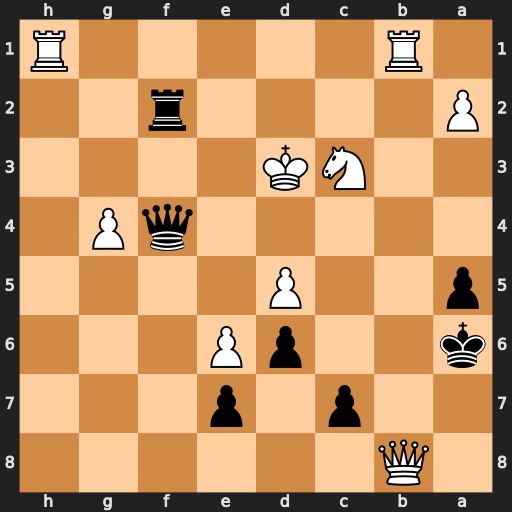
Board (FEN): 1Q6/2p1p3/k2pP3/p2P4/5qP1/2NK4/P4r2/1R5R
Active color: b
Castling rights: -
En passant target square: -
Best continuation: Rd2#